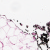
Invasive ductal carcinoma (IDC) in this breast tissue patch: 0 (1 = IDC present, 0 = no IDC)